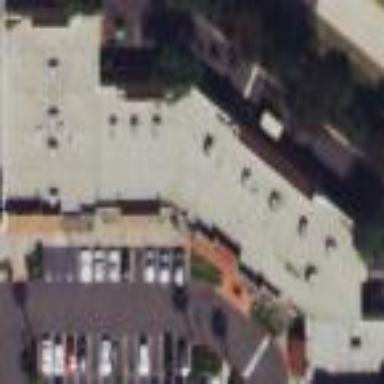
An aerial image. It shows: Commercial building.